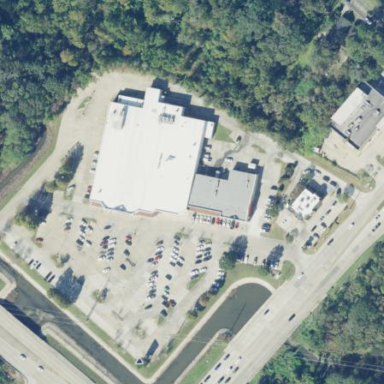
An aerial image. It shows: Commercial area.